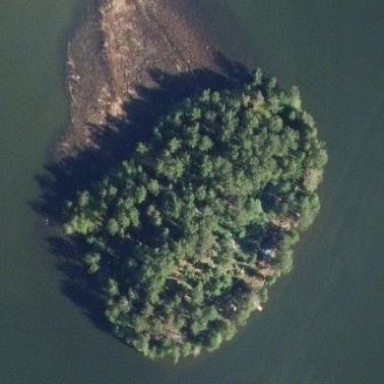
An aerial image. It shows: Islet.